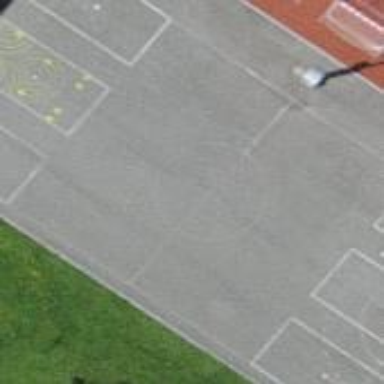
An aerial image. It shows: Basketball court with asphalt surface.